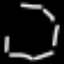
Label: octagon